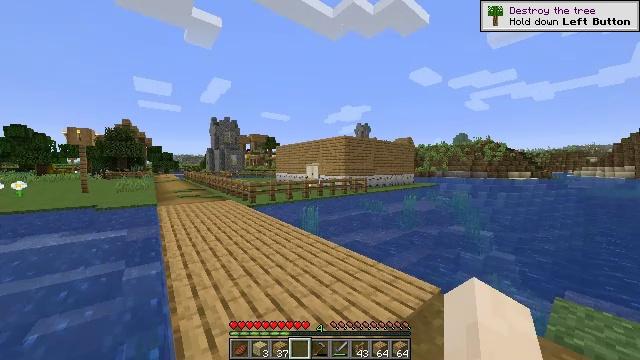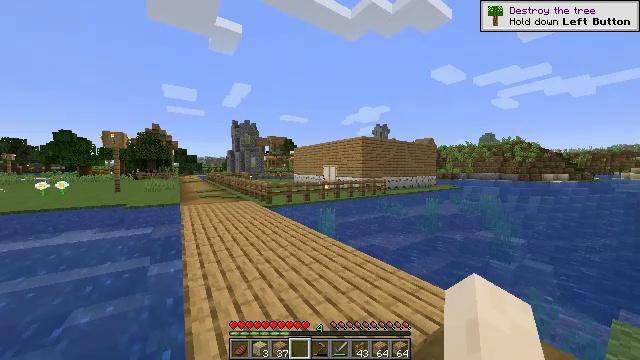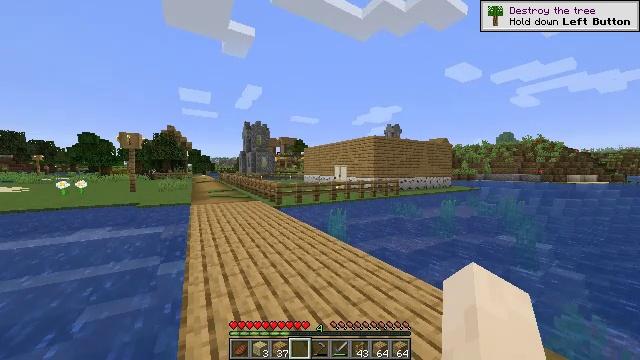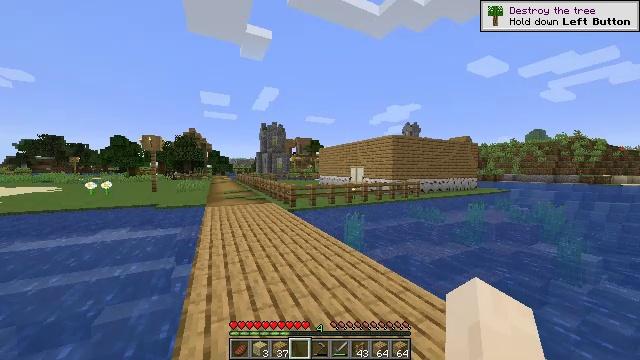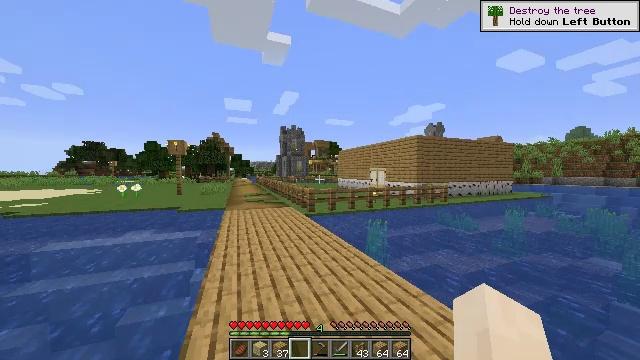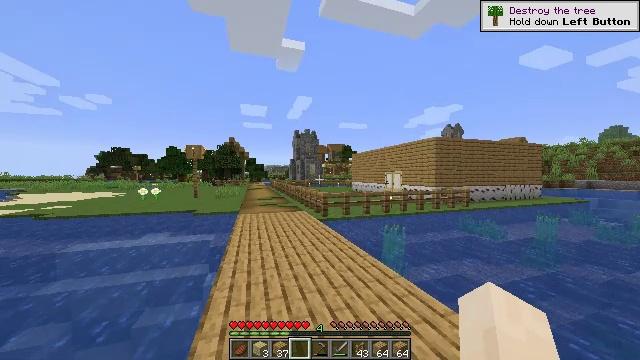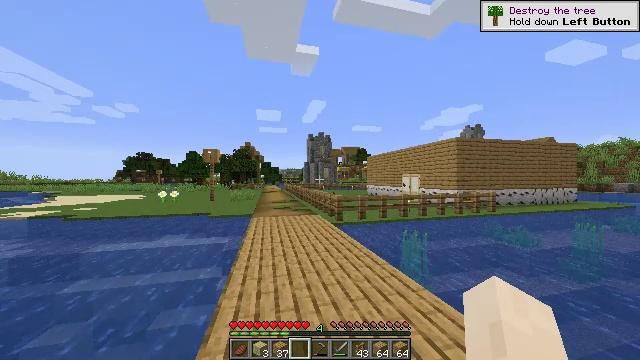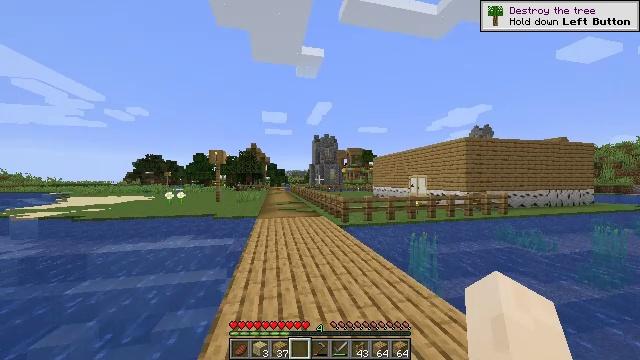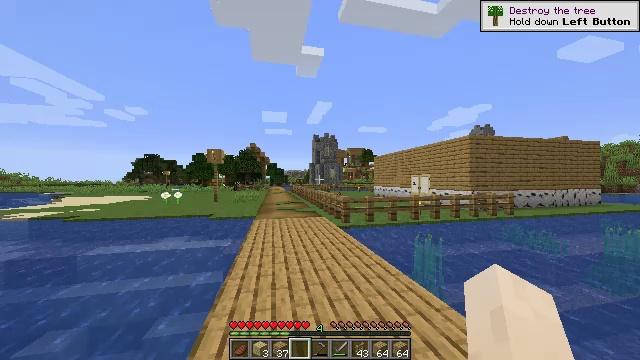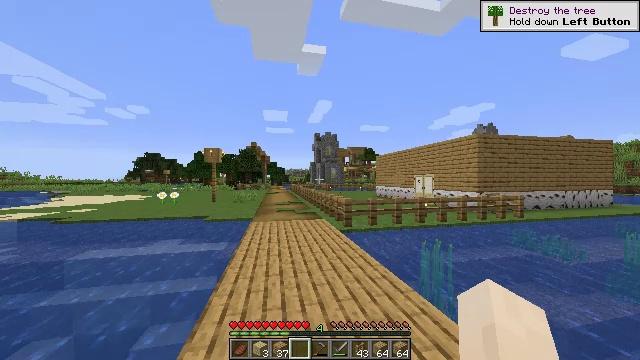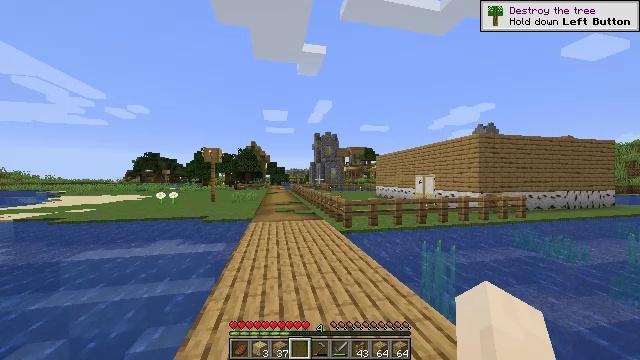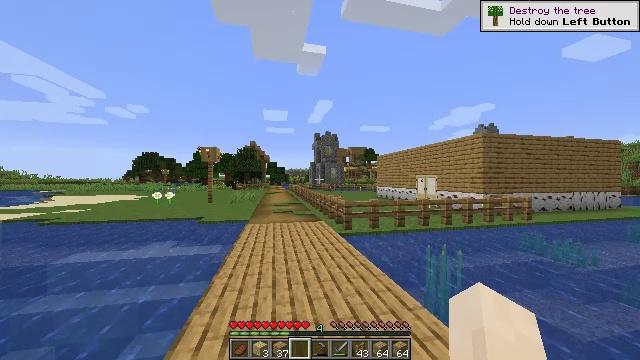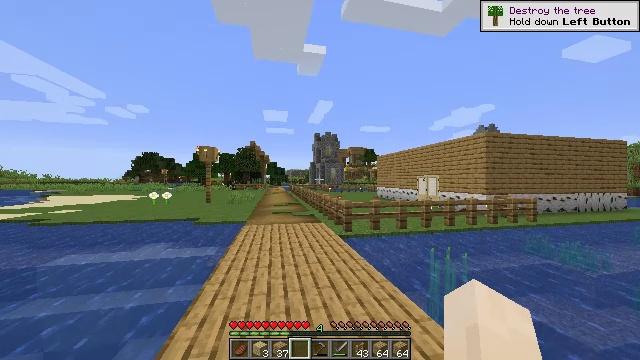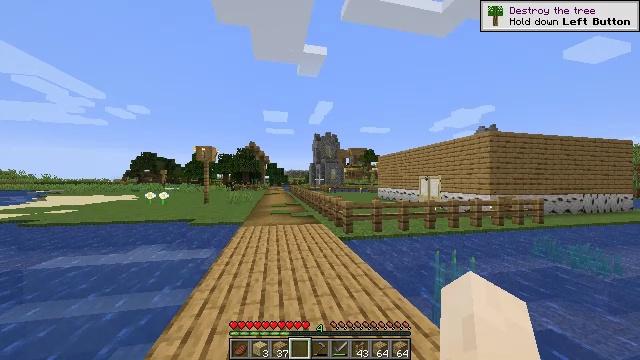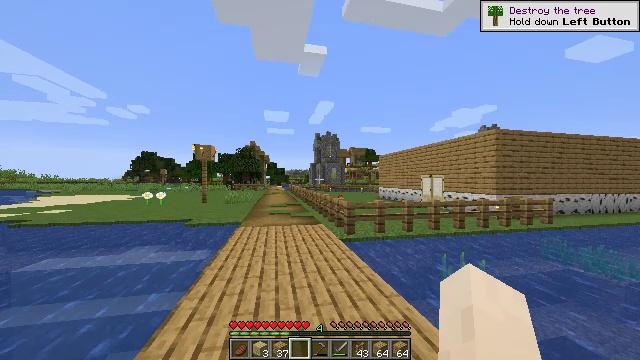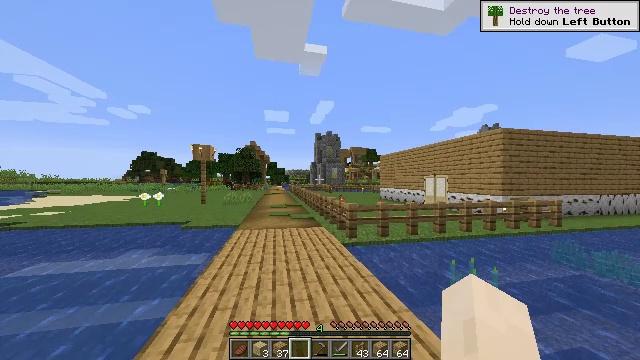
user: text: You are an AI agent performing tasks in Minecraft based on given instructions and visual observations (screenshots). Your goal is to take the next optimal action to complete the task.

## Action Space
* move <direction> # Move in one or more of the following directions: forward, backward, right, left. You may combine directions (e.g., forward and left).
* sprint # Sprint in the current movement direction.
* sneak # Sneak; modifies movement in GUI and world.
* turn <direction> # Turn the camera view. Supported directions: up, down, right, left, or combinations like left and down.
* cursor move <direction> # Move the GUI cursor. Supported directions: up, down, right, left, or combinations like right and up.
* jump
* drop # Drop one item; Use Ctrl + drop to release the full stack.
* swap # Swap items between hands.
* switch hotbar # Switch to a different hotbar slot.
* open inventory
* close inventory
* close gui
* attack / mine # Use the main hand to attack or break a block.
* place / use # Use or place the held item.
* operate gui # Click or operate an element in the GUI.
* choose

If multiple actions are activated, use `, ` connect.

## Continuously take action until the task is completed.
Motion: motion action
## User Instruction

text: Craft multiple oak slabs with planks.
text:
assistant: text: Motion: move forward, sprint, turn left
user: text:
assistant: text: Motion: move forward, sprint, turn left
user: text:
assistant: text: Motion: move forward, sprint, turn left
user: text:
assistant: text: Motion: move forward, sprint, turn left
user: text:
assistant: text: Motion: move forward, sprint, turn left
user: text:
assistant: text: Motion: move forward, sprint, turn left
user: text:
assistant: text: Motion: move forward, sprint, turn left
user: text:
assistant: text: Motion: move forward, sprint
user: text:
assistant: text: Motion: move forward, sprint
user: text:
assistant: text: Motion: move forward, sprint
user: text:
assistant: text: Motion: move forward, sprint
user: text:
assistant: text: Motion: move forward, sprint
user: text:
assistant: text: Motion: move forward, sprint
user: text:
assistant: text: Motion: move forward, sprint
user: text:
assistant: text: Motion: move forward, sprint
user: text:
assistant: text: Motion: move forward, sprint
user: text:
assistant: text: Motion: move forward, sprint
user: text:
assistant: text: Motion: move forward, sprint, turn left
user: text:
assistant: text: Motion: move forward, sprint, turn left
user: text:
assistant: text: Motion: move forward, sprint
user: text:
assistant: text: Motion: move forward, sprint
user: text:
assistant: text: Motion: move forward, sprint
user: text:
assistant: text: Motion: move forward, sprint
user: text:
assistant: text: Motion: move forward, sprint
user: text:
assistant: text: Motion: move forward, sprint
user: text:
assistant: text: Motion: move forward, sprint
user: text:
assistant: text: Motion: move forward, sprint
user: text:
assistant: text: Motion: move forward, sprint
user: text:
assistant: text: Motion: move forward, sprint
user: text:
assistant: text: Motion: move forward, sprint